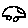
Label: car